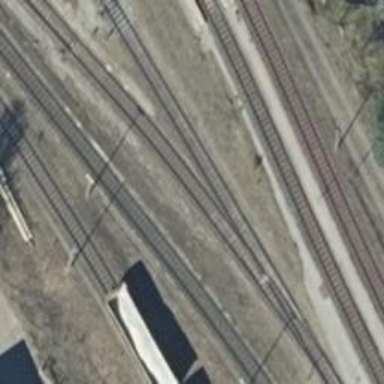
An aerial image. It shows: Railway yard used for servicing trains.